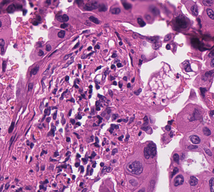
Tumor epithelial tissue: yes
Tumor-associated stroma tissue: yes
Normal tissue: no